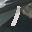
Label: 1